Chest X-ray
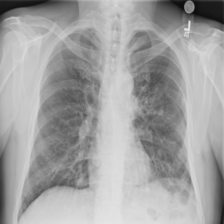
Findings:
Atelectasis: negative
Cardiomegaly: negative
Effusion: negative
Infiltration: negative
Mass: negative
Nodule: negative
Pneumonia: negative
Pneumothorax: negative
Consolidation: negative
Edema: negative
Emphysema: negative
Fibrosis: negative
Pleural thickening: negative
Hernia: negative